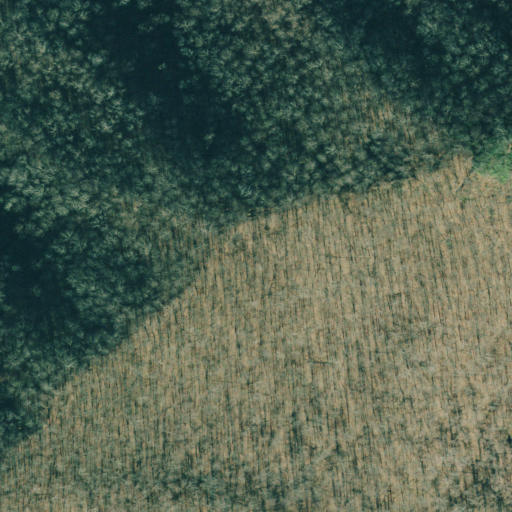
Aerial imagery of gap in Georgia named Lemons Gap containing deciduous forest and mixed forest